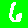
Digit: 6